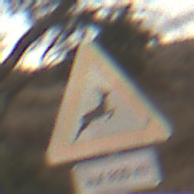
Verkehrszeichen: WildwechselLinks
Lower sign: LaengeEinerStrecke5
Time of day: SunriseSunset
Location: Outdoor (RoadRail)
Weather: PartlyCloudy
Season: NotSpecified
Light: Natural